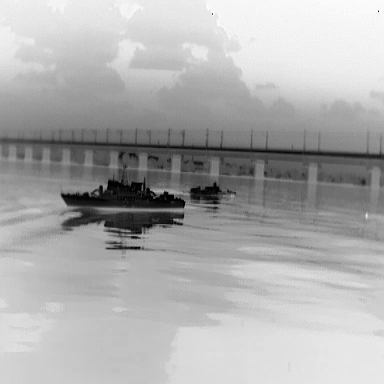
There is a warship in the infrared image.